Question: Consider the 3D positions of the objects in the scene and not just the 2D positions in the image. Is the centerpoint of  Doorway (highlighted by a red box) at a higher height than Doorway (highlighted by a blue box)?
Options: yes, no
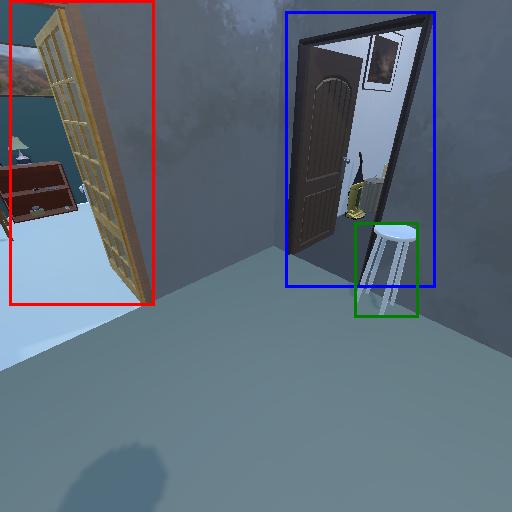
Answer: yes